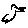
Label: bird